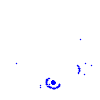
Particle: electron